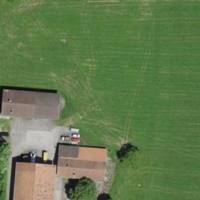
EUNIS habitat code: 25
Species observed at this site:
Veronica persica